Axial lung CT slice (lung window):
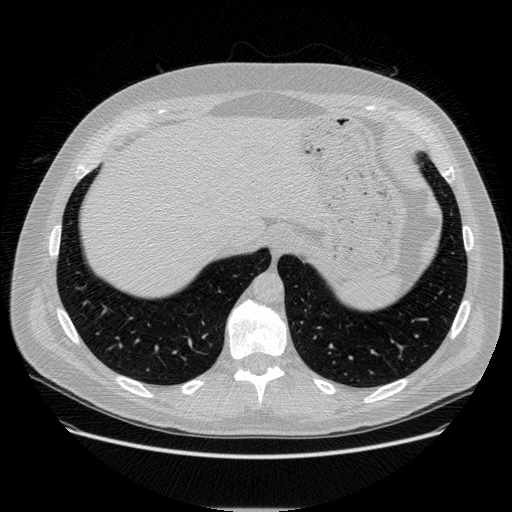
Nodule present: no